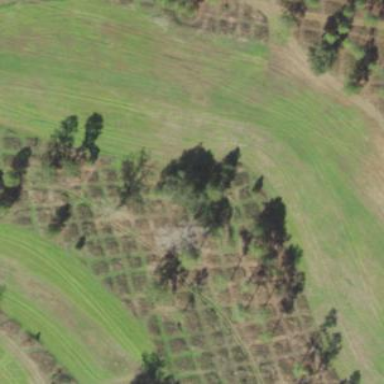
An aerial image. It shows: Orchard.